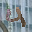
Label: 4